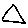
Label: triangle